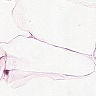
Metastatic tissue present: no